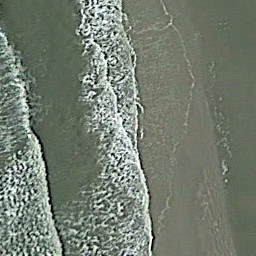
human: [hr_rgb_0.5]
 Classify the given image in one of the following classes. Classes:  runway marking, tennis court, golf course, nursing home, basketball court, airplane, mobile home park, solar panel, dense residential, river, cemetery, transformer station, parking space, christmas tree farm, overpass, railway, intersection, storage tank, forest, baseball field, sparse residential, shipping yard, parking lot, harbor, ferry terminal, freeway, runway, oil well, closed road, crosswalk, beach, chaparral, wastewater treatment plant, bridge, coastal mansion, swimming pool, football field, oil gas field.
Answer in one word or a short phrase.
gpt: beach